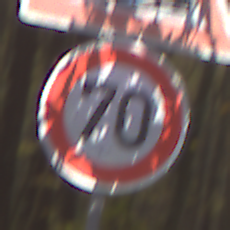
Verkehrszeichen: Geschwindigkeit70
Zusatzzeichen oben: Bahnuebergang
Umgebung: Outdoor, Nature
Tageszeit: MorningAfternoon
Wetter: Overcast
Licht: Natural
Jahreszeit: Autumn
Kontrast: LowContrast